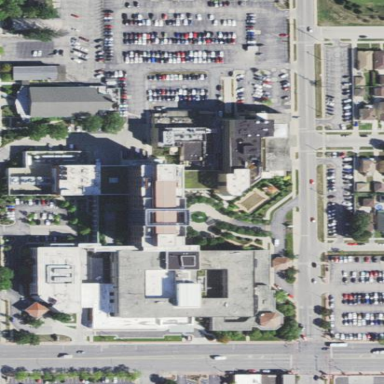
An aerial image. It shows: Hospital providing healthcare services.